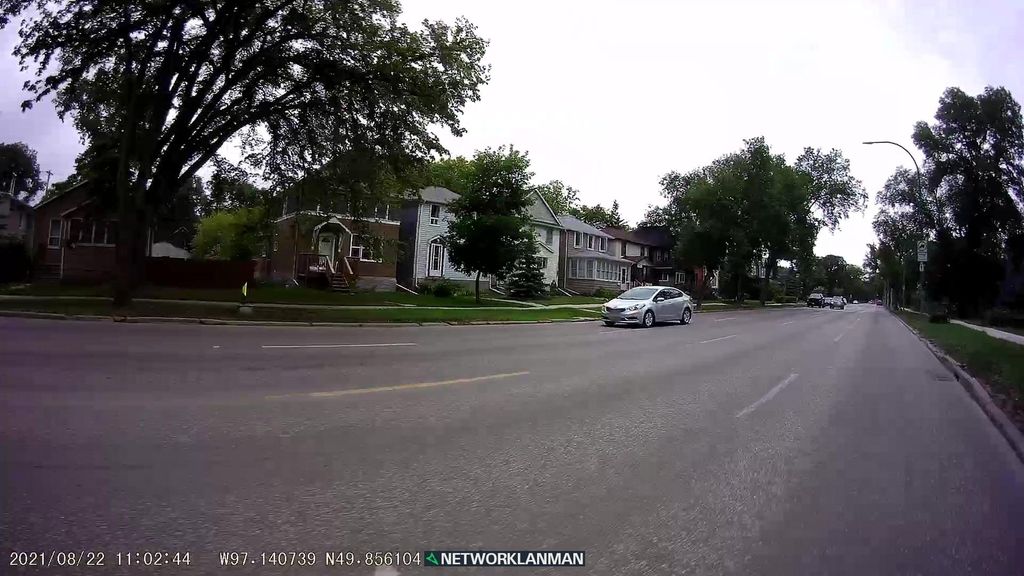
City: winnipeg